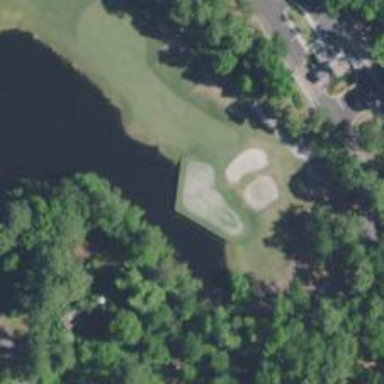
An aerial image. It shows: Golf hole.